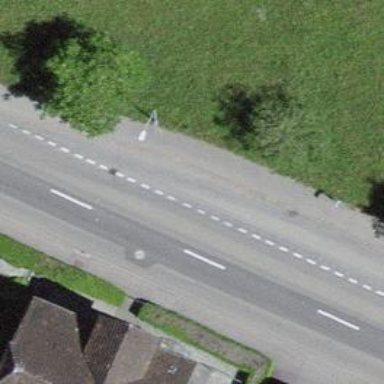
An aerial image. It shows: Public transport stop position.